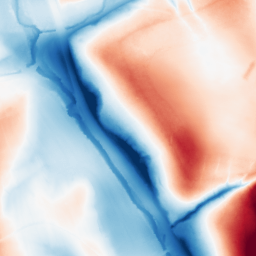
Category: classical
Decomposition family: gaussian_anisotropic
Decomposition parameters: sigma_x: 50
sigma_y: 2
Upsampling method: sinc_blackman
Upsampling parameters: scale: 2
kernel_size: 16
Upsampling scale: 2